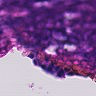
Metastatic tissue present: no